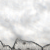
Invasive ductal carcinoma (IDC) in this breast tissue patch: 0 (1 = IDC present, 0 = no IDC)